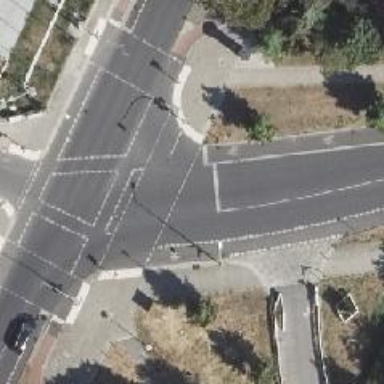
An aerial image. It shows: Footway with traffic signals at crossing.